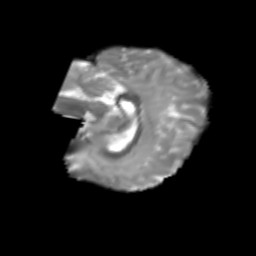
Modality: T2w
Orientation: sagittal
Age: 6
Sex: female
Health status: healthy